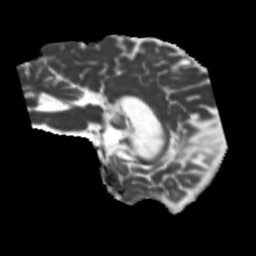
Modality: MD
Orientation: sagittal
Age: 67
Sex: male
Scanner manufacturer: siemens
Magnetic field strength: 3 T
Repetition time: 5.25 s
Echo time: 0.08 s